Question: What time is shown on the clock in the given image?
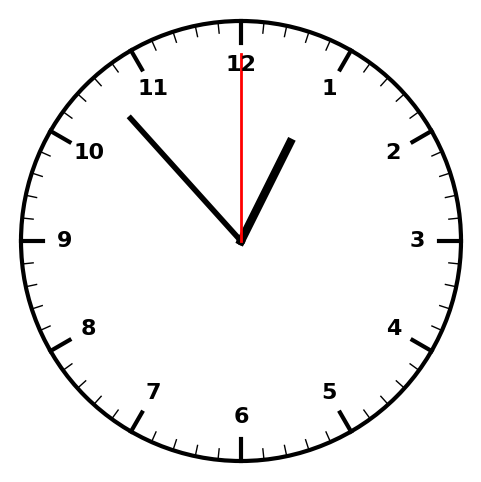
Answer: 12:53:00